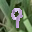
Label: 9